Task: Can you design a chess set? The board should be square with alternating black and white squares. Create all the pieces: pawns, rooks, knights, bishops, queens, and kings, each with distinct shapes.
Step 775:
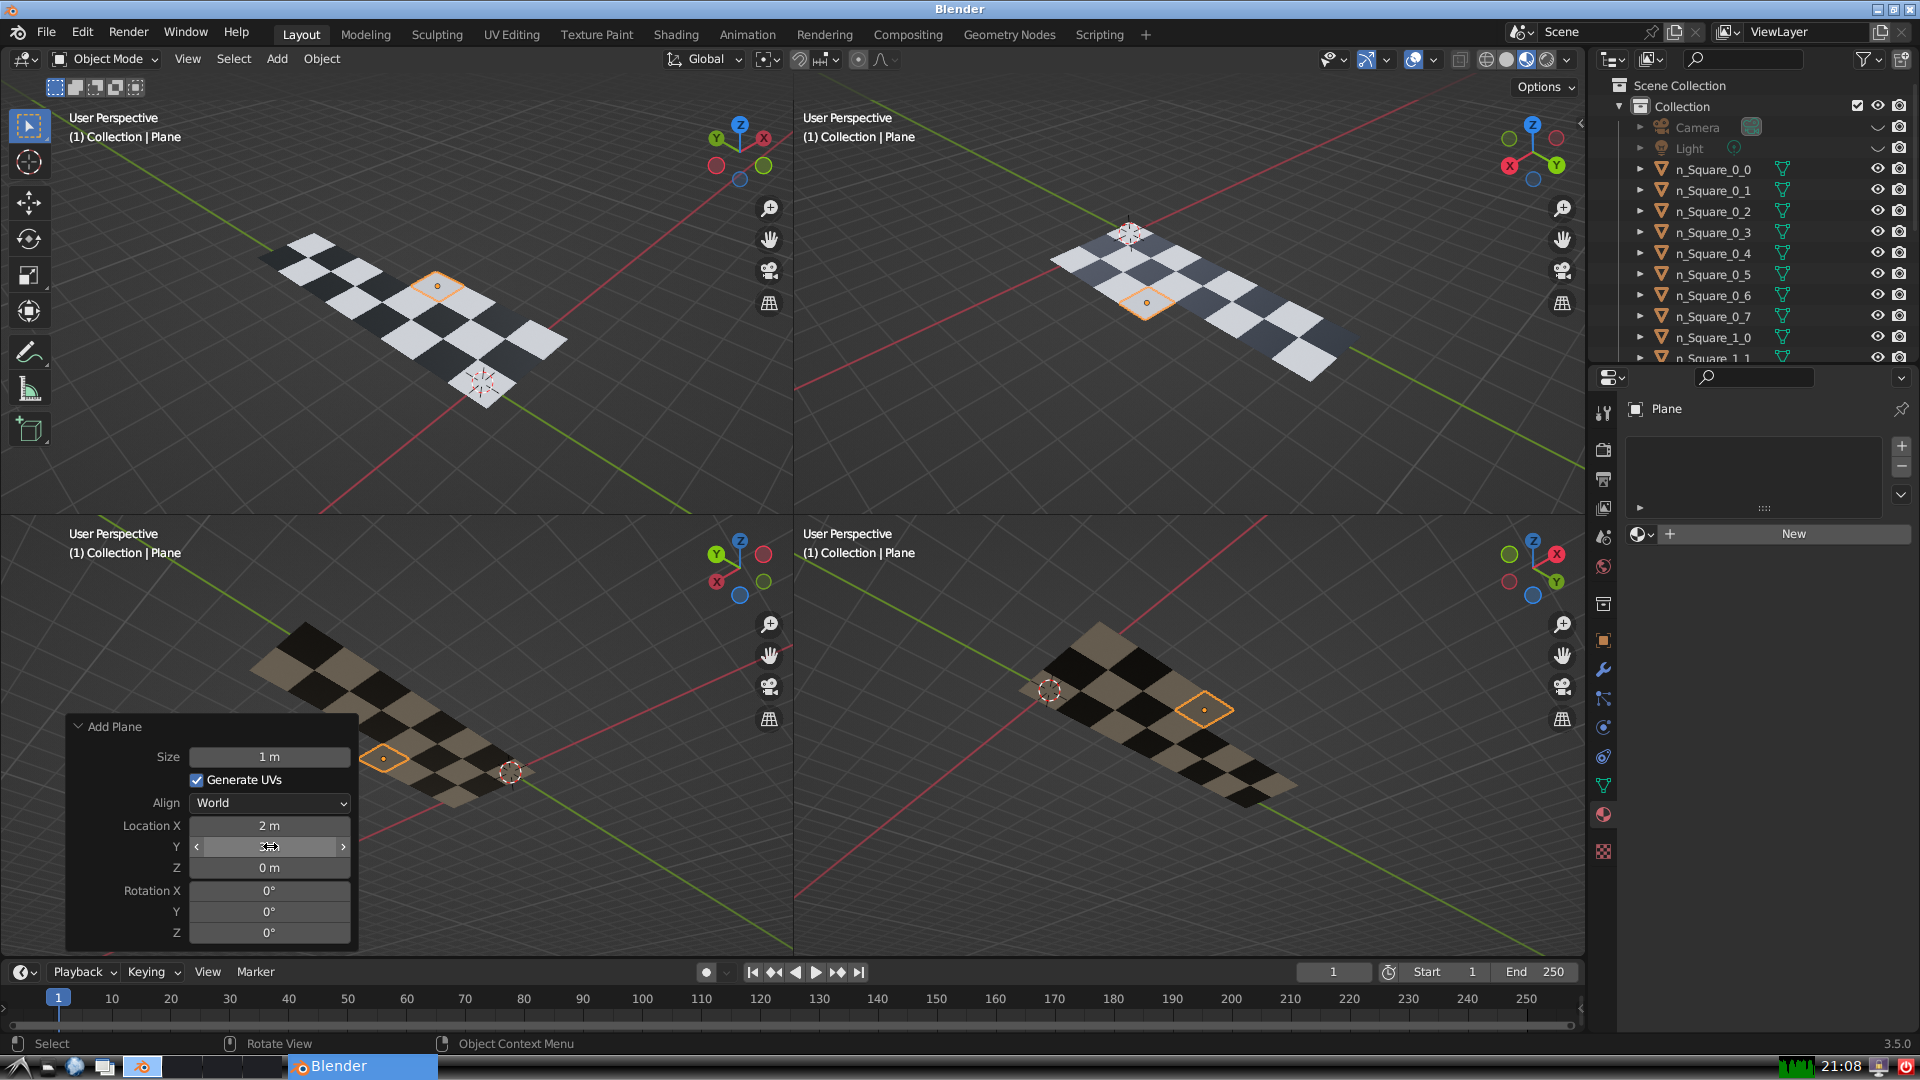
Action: {"mouse_move": [270, 867]}